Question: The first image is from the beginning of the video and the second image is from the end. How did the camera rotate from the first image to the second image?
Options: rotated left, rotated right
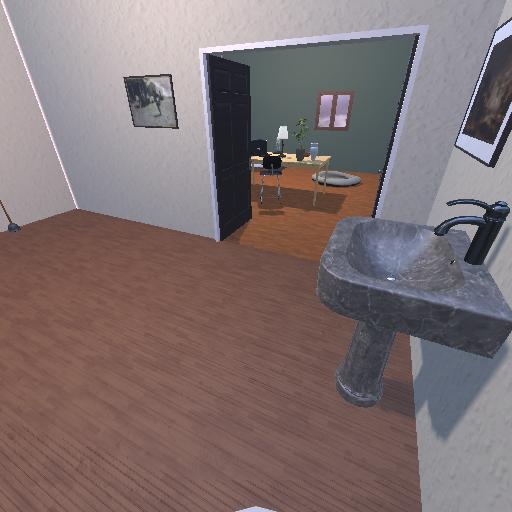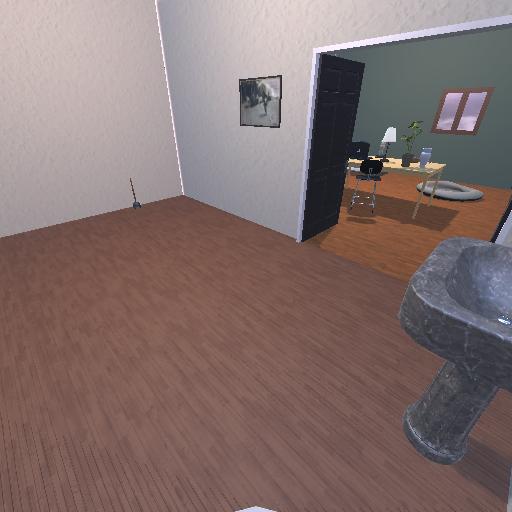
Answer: rotated left